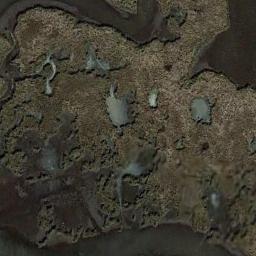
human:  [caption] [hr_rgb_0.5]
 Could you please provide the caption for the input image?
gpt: Half of the area in this wetland is bare land .

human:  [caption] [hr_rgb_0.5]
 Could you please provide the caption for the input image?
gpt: The wetland consists of bare land .

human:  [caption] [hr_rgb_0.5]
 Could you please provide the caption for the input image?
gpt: There is a large land mixed with green and brown in the river in a wetland .

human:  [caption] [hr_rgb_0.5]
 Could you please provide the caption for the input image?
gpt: Many waters of different sizes and shapes are surrounded by wetlands .

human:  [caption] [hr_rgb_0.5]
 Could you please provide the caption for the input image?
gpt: There are many water areas and bare land on the wetland .